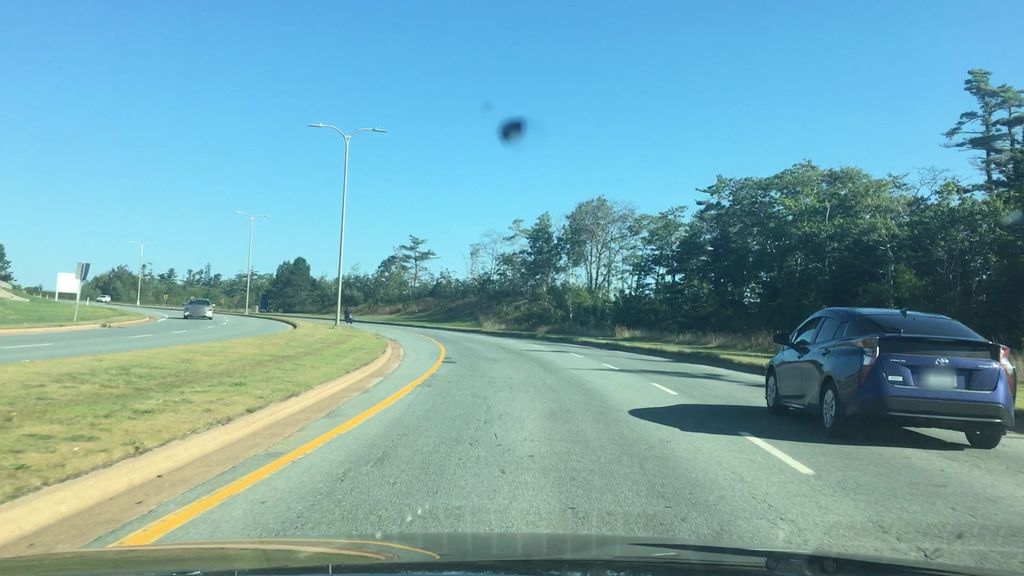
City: halifax